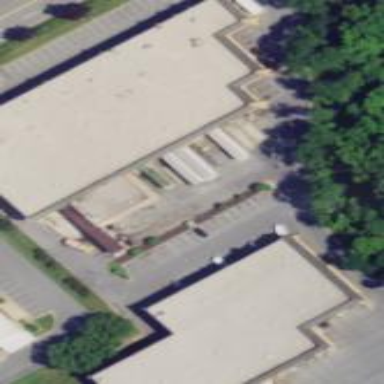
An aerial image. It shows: Commercial building.